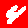
Digit: 4